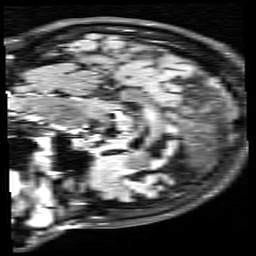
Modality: FLAIR
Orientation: sagittal
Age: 69
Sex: female
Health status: healthy
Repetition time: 12 s
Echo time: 0.095 s